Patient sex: M
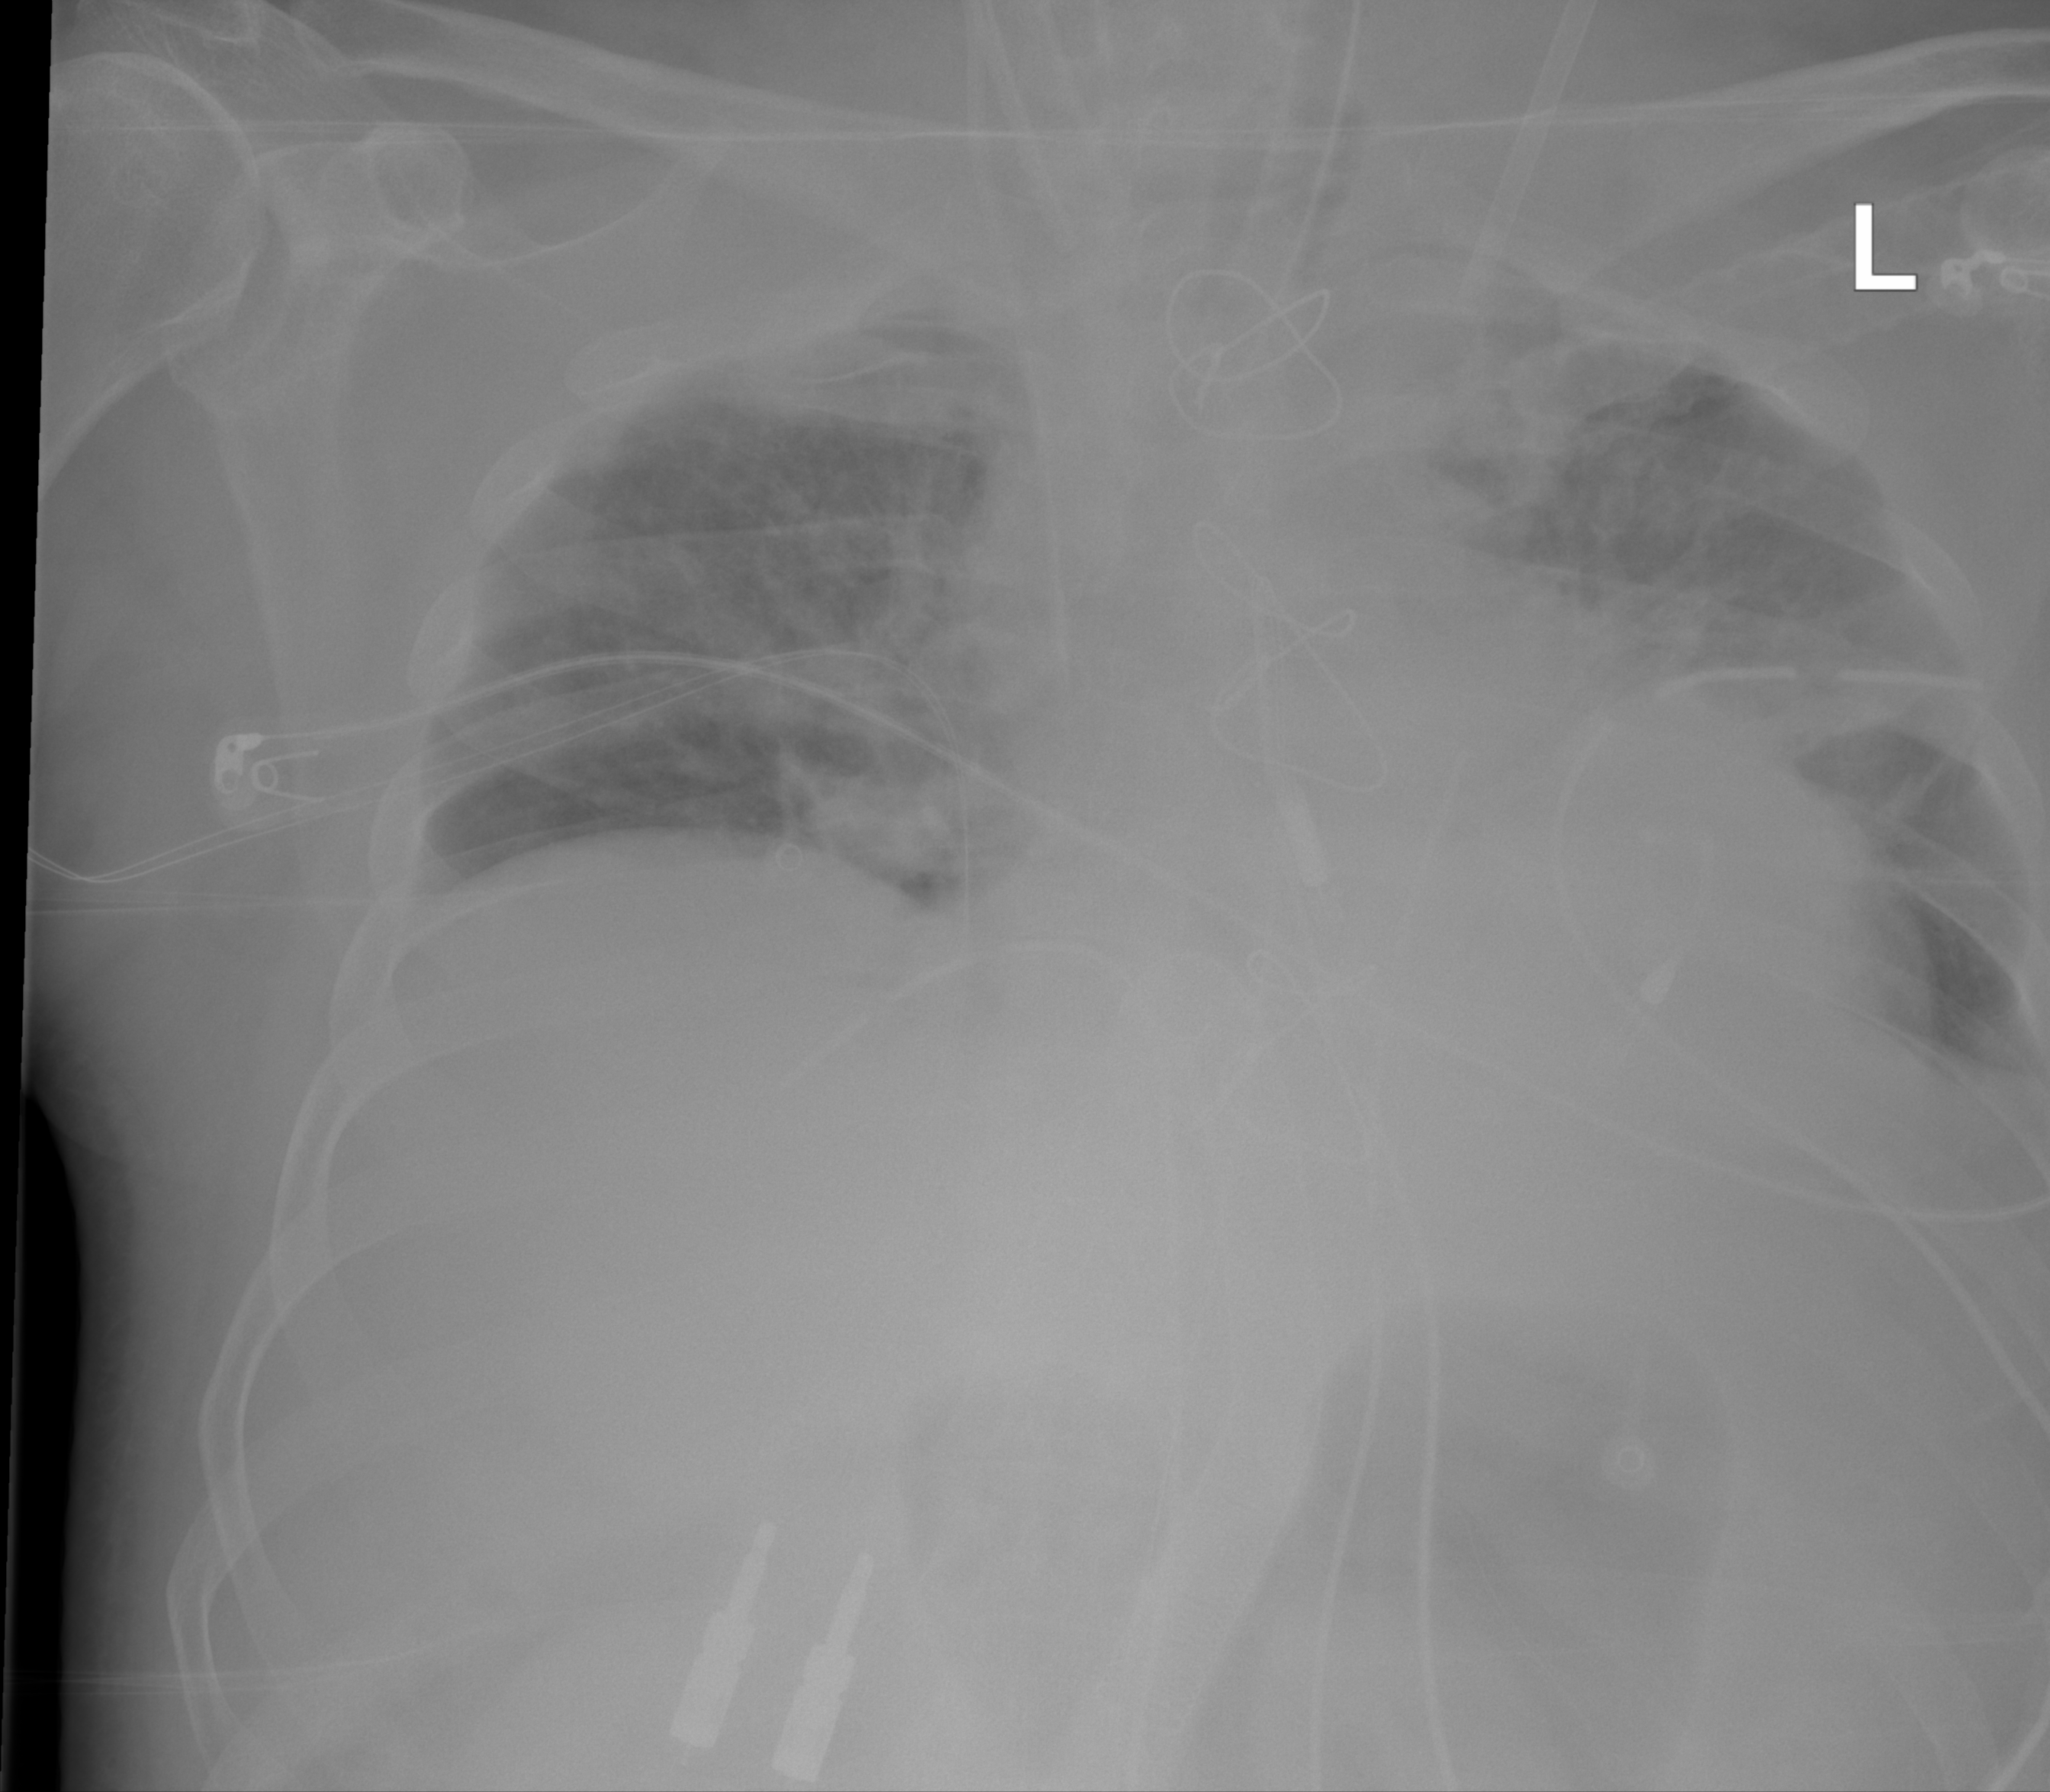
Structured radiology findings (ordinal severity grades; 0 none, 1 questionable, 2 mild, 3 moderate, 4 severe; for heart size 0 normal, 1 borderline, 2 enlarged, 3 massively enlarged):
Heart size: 2
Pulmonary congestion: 2
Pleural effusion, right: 0
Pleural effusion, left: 0
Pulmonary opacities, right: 2
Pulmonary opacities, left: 2
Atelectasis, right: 2
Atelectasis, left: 2